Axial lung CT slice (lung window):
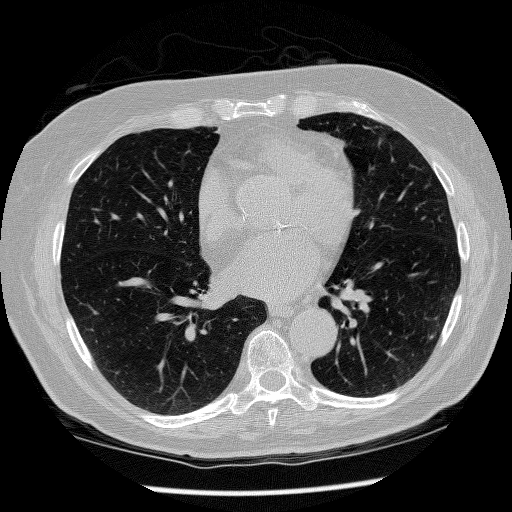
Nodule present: no